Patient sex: F
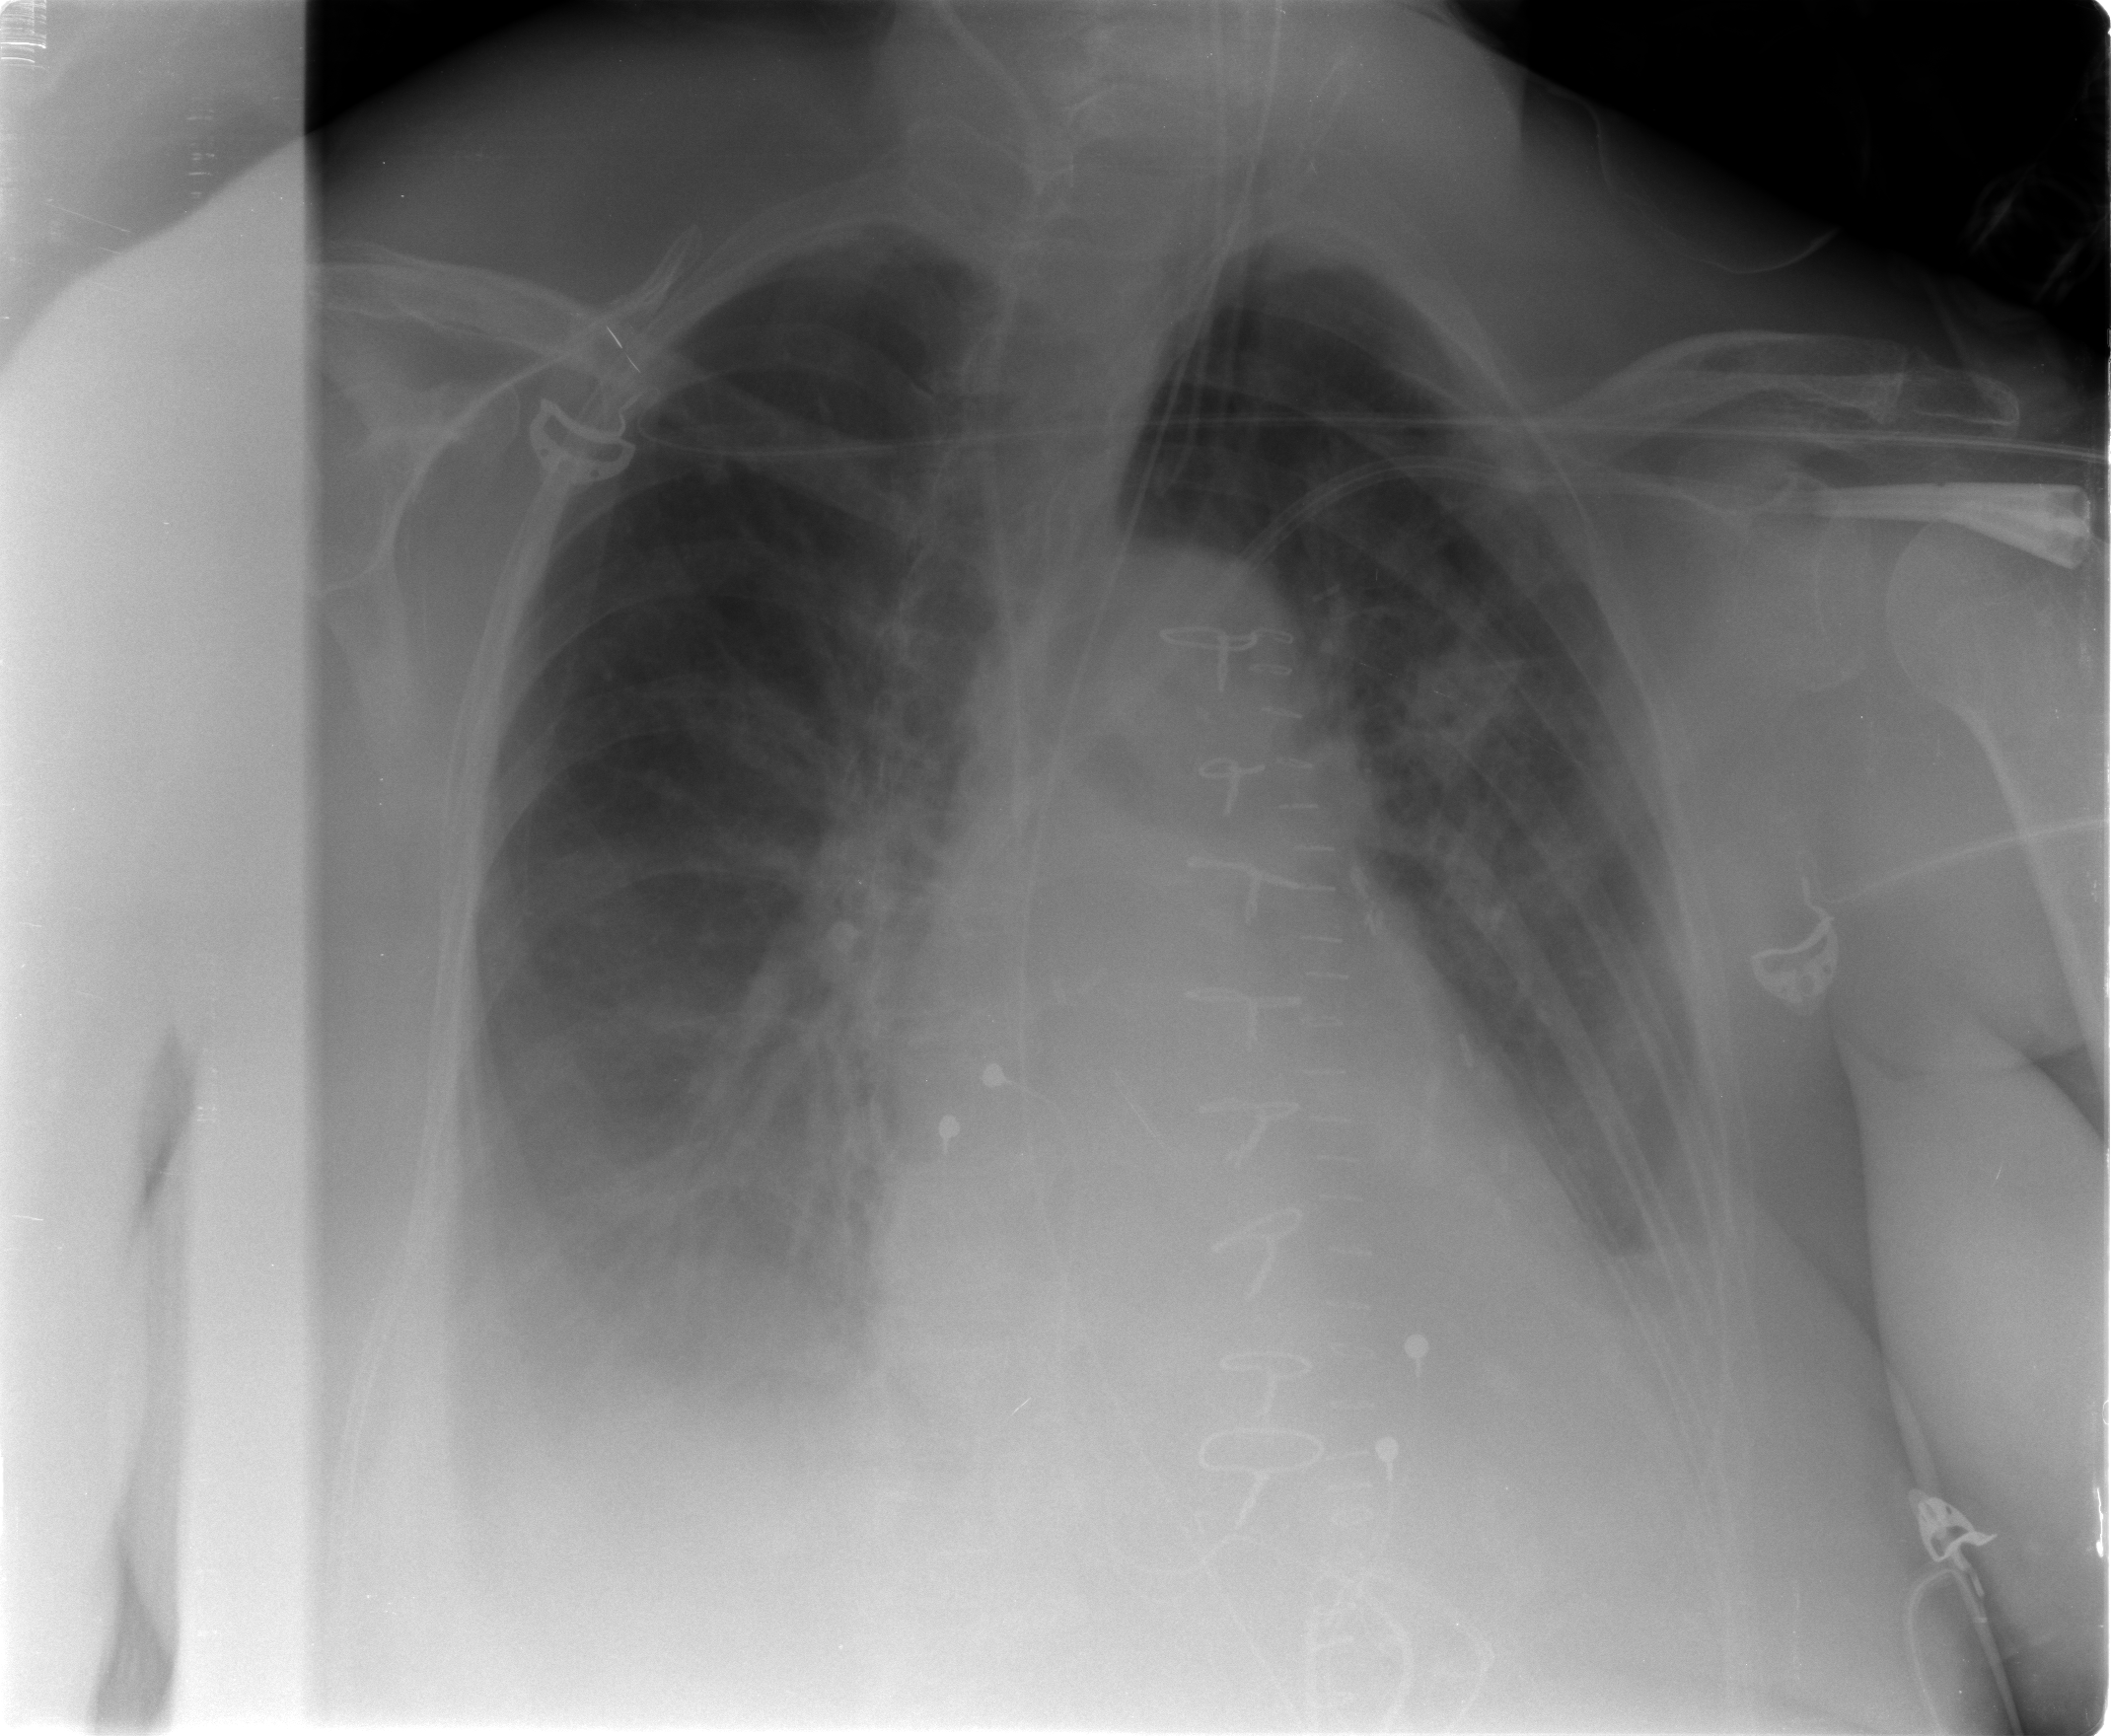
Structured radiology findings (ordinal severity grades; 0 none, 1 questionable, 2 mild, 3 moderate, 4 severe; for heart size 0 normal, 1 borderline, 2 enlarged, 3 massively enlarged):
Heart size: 0
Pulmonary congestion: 2
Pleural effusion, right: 2
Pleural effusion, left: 2
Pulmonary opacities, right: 0
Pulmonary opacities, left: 2
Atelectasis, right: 2
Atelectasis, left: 2